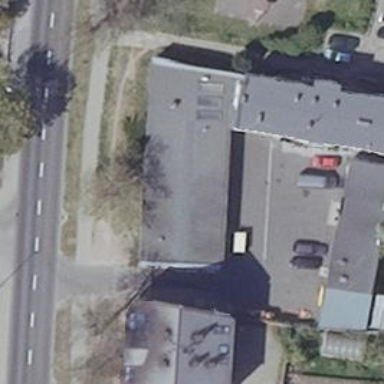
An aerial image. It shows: Transportation building.